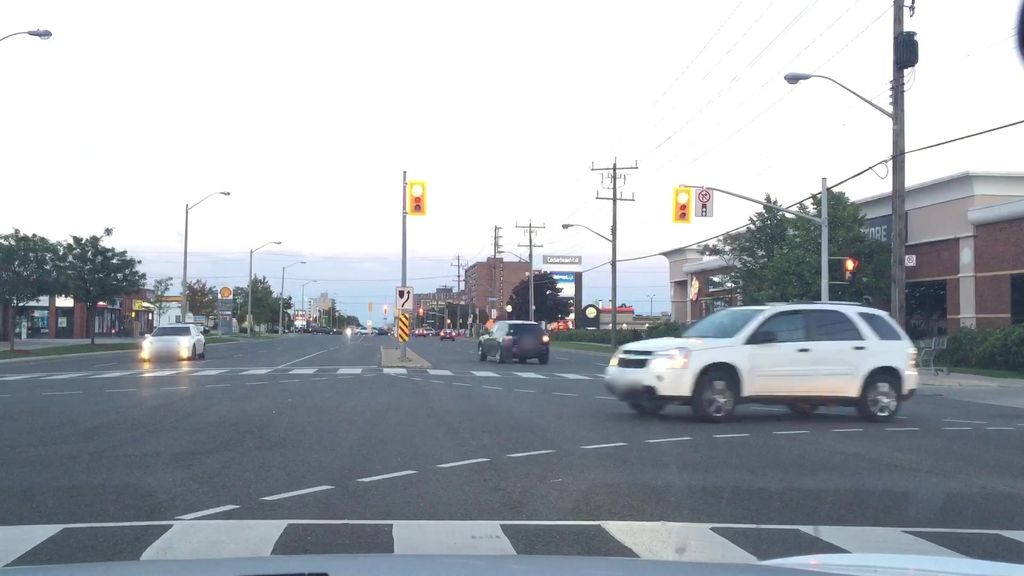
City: toronto